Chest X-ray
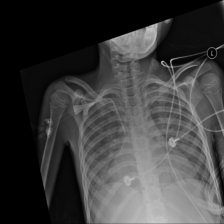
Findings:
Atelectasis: negative
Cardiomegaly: negative
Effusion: negative
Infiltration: positive
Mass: negative
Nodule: negative
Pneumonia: negative
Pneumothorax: negative
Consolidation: negative
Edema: negative
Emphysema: negative
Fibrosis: negative
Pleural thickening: negative
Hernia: negative